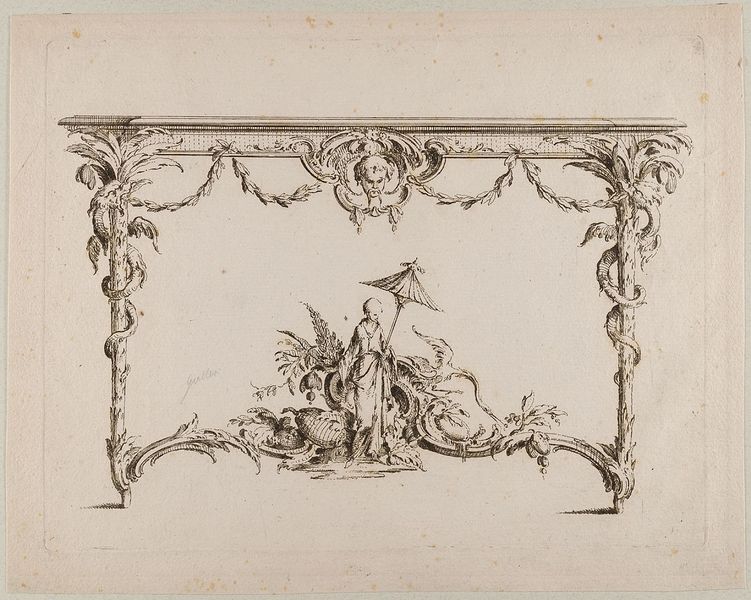
Titel: Wandtisch, Blatt aus einer Folge von Wandtischen mit figürlichen Szenen
Künstler: Johann Michael Hoppenhaupt
Standort: Hamburg
Institution: Museum für Kunst und Gewerbe Hamburg
Schlagwörter: blätter, kopf, laub, mann, vogel, frau, tisch, schirm, sonnenschirm, girlande, rokoko, ranken, papier, grafik, graphik, fotografie, photographie, maske, druck, druckgraphik, druckgrafik, radierung, girlanden, kunstgewerbe, fabelwesen, kunsthandwerk, ungeheuer, monster, rocaille, fabeltier, fabeltiere, zwitterwesen, monstrum, style, reproduktionen, blumengewinde, industriedesign, druckerzeugnisse, muschelwerk, ornamentstich, vorlageblättter